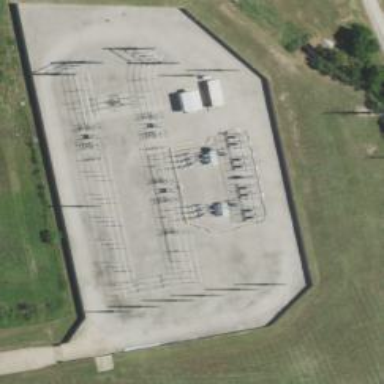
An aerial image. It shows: Switch used for power control.